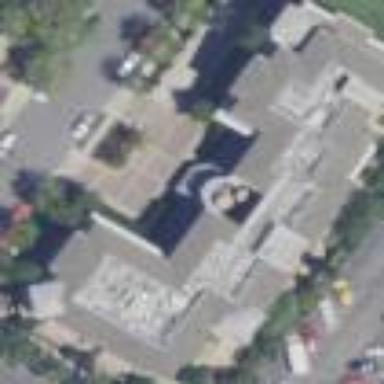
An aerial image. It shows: Building.